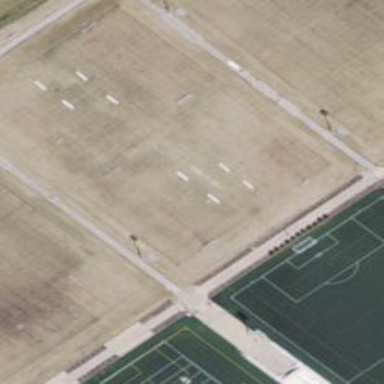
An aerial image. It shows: Grass pitch designated for multiple sports activities.